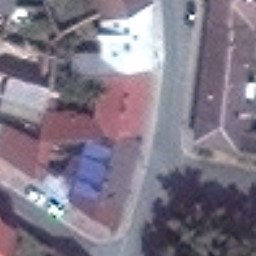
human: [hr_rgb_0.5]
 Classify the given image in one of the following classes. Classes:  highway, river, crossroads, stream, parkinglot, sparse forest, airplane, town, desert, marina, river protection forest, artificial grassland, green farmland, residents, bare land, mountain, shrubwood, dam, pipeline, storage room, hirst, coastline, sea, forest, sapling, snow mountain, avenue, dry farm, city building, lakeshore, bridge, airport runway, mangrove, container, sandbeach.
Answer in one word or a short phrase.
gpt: residents